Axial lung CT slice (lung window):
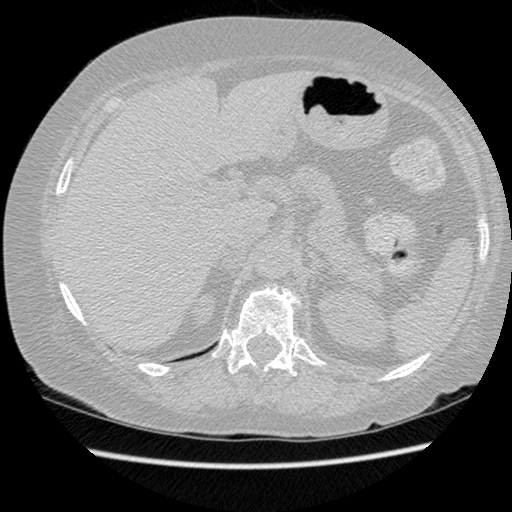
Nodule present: no